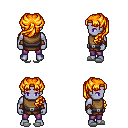
a pixel art fantasy rpg character, male body template, dark elf, purple skin, leather chest armor, magenta pants, light blonde princess hairstyle, cloth bracers, white slippers, four views (front, back, left, right), 2x2 character sprite sheet, small pixel art, hard edges, no anti-aliasing